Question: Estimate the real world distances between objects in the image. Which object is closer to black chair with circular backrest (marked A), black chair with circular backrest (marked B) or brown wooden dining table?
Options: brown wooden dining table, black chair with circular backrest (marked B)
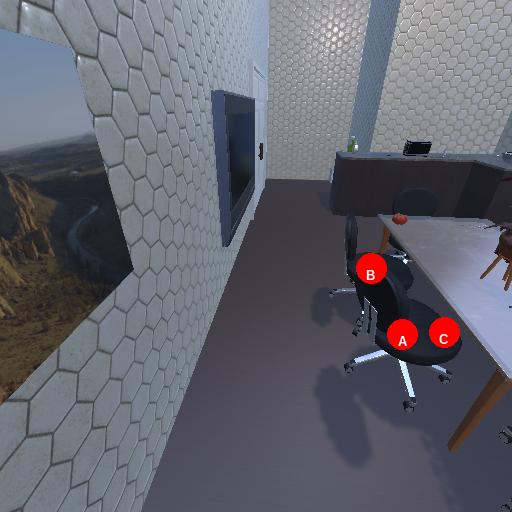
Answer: brown wooden dining table